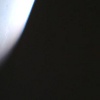
Label: space